Field crop: tomato
Growth stage: 1
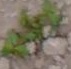
Species: portulaca